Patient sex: F
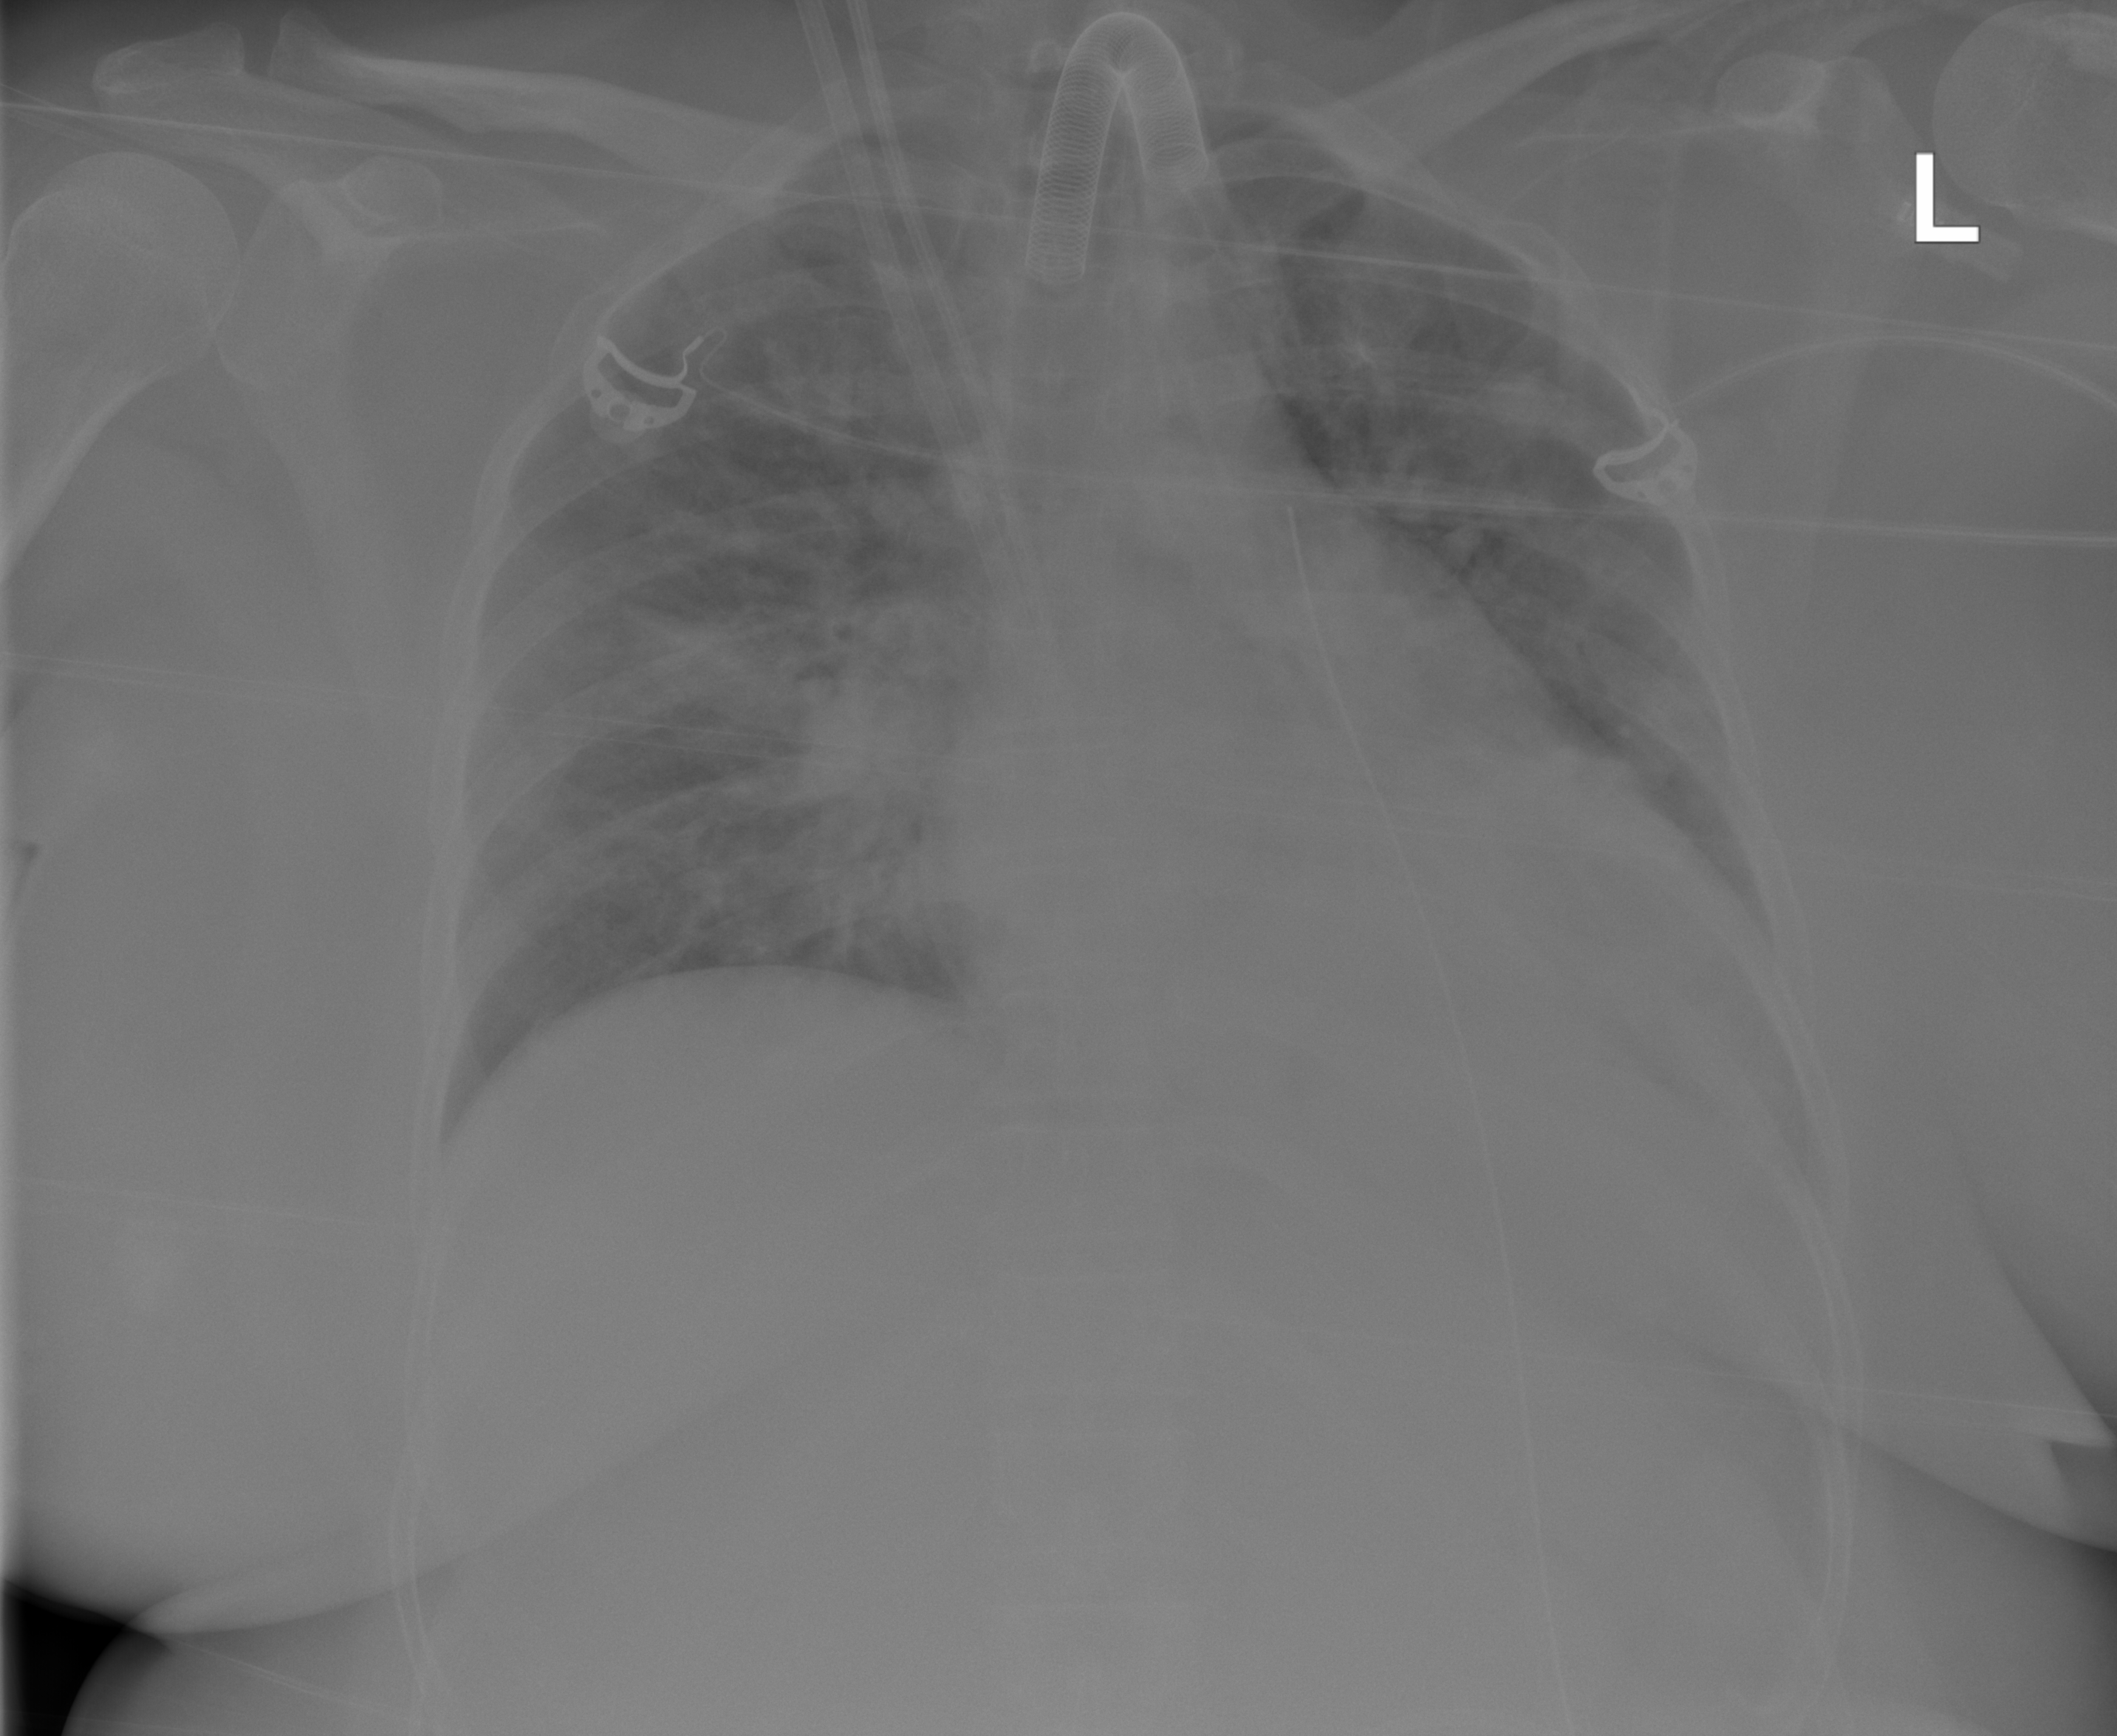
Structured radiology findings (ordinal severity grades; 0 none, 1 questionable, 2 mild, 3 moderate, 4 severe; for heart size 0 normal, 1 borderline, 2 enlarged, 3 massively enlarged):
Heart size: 1
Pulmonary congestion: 0
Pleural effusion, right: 0
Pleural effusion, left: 0
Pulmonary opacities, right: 2
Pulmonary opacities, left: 2
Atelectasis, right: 2
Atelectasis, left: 2